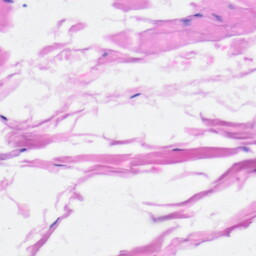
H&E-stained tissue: Heart